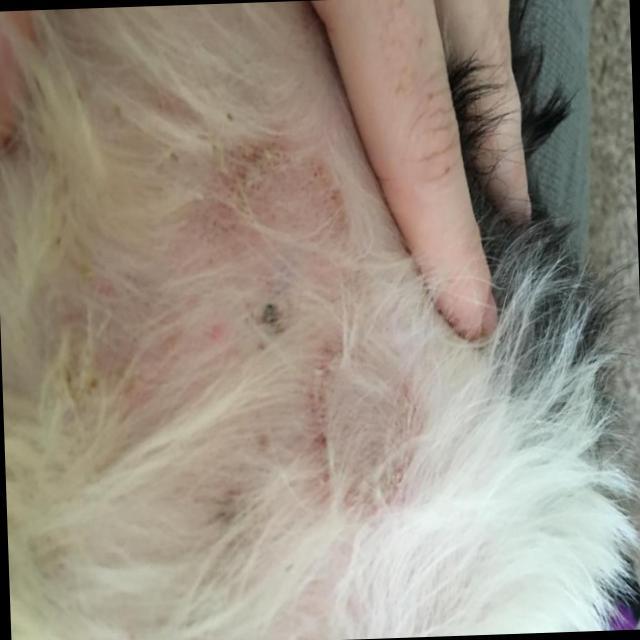
Canine ringworm (Dermatophytosis) — fungal infection caused by Microsporum or Trichophyton. Presents with circular alopecia, scaling, crusting, and broken hairs.